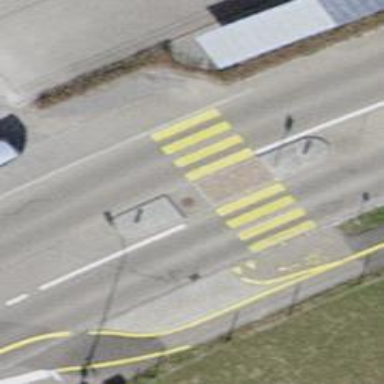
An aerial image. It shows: Uncontrolled zebra crossing with central island.